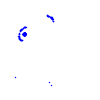
Particle: electron